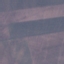
Land use / land cover: AnnualCrop